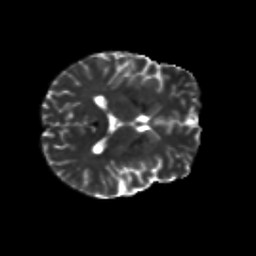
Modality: T2w
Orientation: axial
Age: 35
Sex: male
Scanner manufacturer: siemens
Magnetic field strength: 3 T
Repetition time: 8.6 s
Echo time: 0.095 s